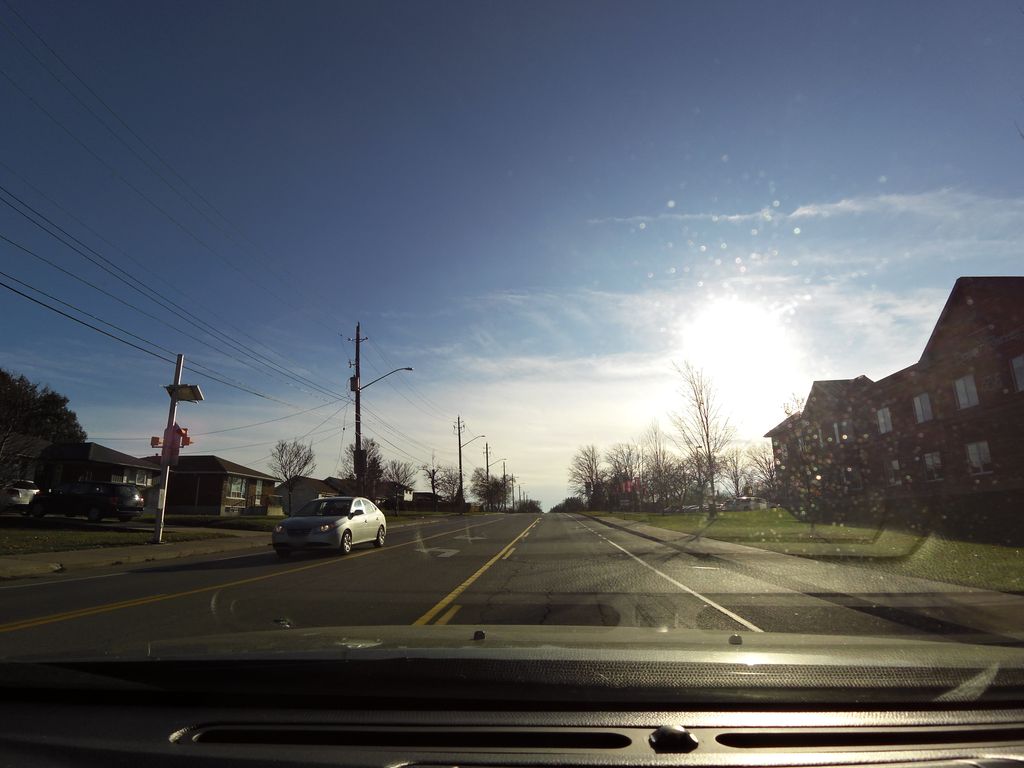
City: hamilton